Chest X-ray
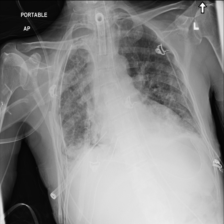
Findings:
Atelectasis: negative
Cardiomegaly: negative
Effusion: negative
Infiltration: positive
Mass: negative
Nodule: negative
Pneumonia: negative
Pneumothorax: negative
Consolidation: negative
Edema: negative
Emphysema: negative
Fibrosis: negative
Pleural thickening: positive
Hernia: negative